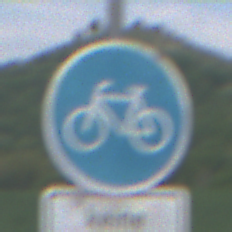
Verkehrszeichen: Radweg
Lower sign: HinweisDurchVerbaleAngabe4
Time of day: Midday
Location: Outdoor (RoadRail)
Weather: PartlyCloudy
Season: NotSpecified
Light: Natural